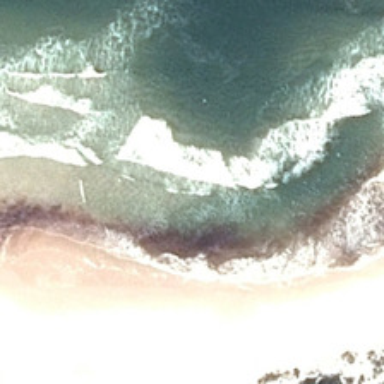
White waves are between green ocean and white beach .